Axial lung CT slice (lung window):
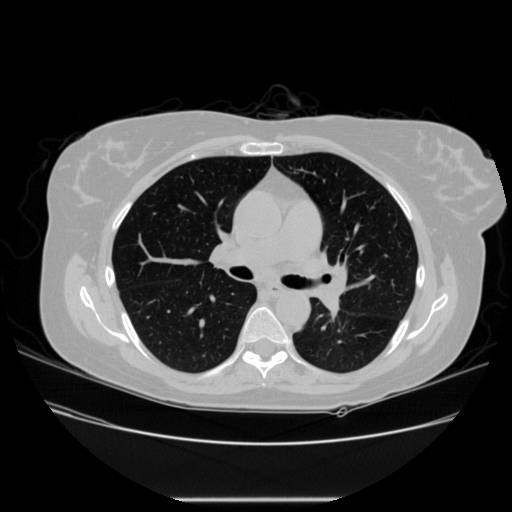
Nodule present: no